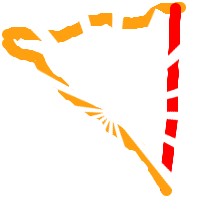
Shape: triangle